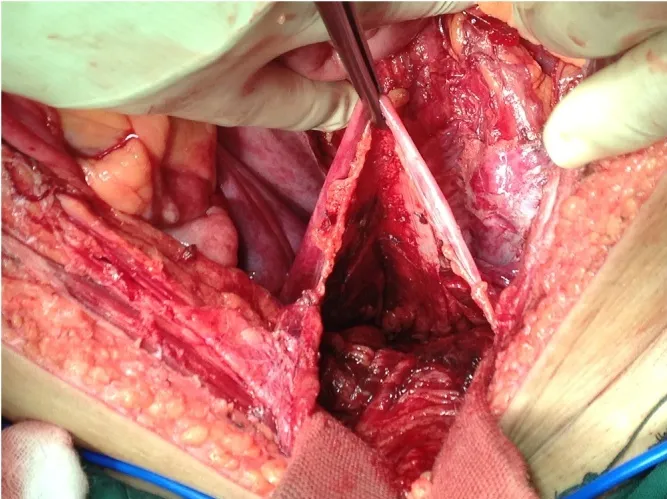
Operative findings after evacuation of the subperitoneal perirectal hematoma.
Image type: medical_photograph (other_medical_photograph)